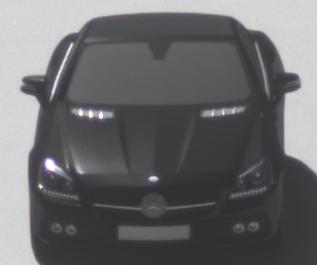
Make: Mercedes-Benz
Model: SLK 200
Detailed model: SLK-Class (172)
Model produced from: 2011/03
Model produced until: 2015/04
Doors: 2
Color: black
Road condition: dry road
Daytime: midday
Contrast: high contrast